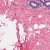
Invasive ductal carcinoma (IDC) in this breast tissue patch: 0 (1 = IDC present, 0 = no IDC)